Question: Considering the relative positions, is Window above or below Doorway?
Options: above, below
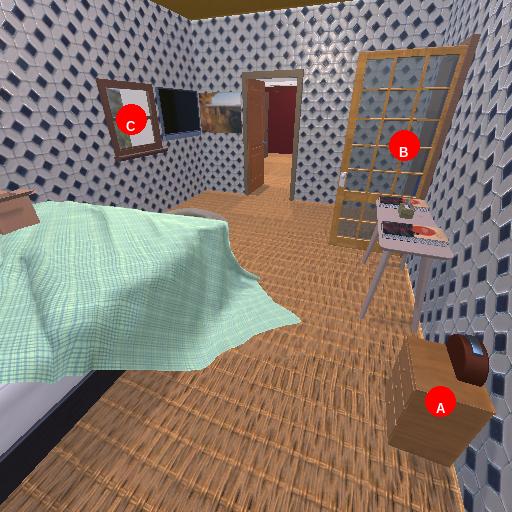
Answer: above